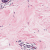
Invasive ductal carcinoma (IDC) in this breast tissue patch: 0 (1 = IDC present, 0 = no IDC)